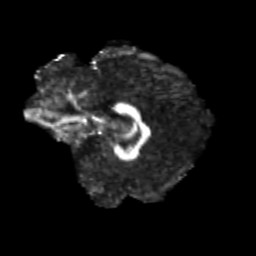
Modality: FA
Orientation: sagittal
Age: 25
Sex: female
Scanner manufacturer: siemens
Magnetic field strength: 3 T
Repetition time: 3.5 s
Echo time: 0.113 s